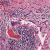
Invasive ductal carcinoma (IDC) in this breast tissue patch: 1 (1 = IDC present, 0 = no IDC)